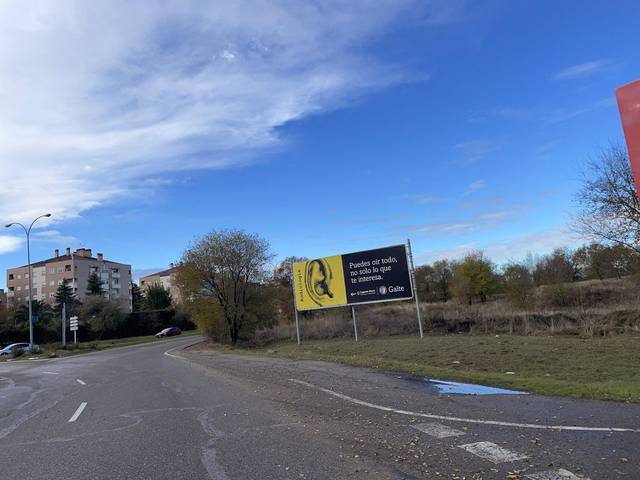
Region: Spain
Coordinates: 40.347, -3.749